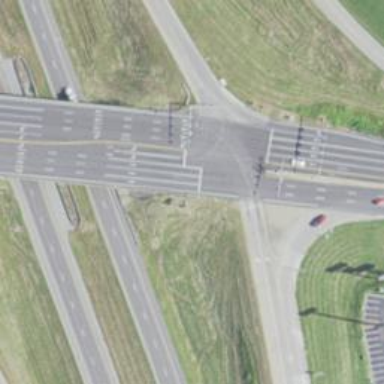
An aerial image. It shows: Primary highway crossing over bridge.